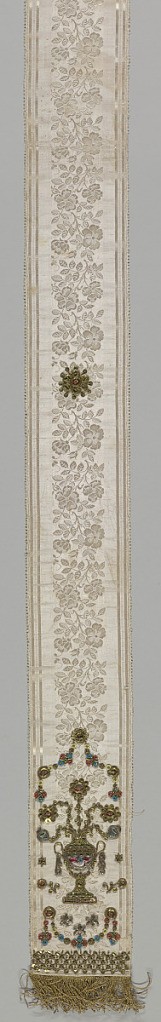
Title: Stole
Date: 19th century
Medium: silk ribbons, glass beads, metal thread, and paillettes. Technique: embroidered
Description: Lavender silk ribbon decorated at either end with a vase ornament, a cross border and fringe worked in red, blue, and yellow glass beads and in metal threads, foil, and paillettes; two rosettes of metal between borders.